Question: '''
var checkSum = 0;
var jsonData = {};
var pushData;
var trData = [];
var sumData = [];
var chkArray = [];
countTab2 = 1;
$(".add-customs").click(function() {
customsTable();
});
function customsTable() {
var markup = "<div class='col-md-1'>Custom</div>" +
"<div class='col-md-4'><input id='customReason" +
countTab2 +
"' type='text' value='' class='txt form-control'" +
"name='customReason' path='customReason' /></div>" +
"<div class='col-md-2'><input value='0' type='text' class='txt form-control'" +
"name='customAmount' id='customAmount" +
countTab2 +
"'></div>" +
"<div class='col-md-2'><input value='0' onchange='getCustomTotal();' type='text' class='txt form-control'" +
"name='customPenalty' id='customPenalty" +
countTab2 +
"'></div>" +
"<div class='col-md-1'><span id='customSum" +
countTab2 +
"'>0</span></div>" +
"<div class='col-md-2'></div>";
countTab2++;
$(".custom-table").append(markup);
}
//adding row for VAT
countTab3 = 1;
$(".add-vat").click(function() {
vatTable();
});
function vatTable() {
var markup = "<div class='col-md-1'>VAT</div>" +
"<div class='col-md-4'><input id='vatReason" +
countTab3 +
"' type='text' value='' class='txt1 form-control'" +
"name='vatReason' /></div>" +
"<div class='col-md-2'><input type='text' class='txt1 form-control'" +
"name='vatAmount' value='0' id='vatAmount" +
countTab3 +
"'></div>" +
"<div class='col-md-2'><input type='text' value='0' onchange='getVatTotal();' class='txt1 form-control'" +
"name='vatPenalty' id='vatPenalty" +
countTab3 +
"'></div>" +
"<div class='col-md-1'><span id='vatTotal" +
countTab3 +
"'></span></div>" +
"<div class='col-md-2'></div>";
countTab3++;
$(".vat-table").append(markup);
}
//adding row for Excise
countTab4 = 1;
$(".add-excise").click(function() {
exciseTable();
});
function exciseTable() {
var markup = "<div class='col-md-1'>Excise</div>" +
"<div class='col-md-4'><input id='exciseReason" +
countTab4 +
"' type='text' value='' class='txt2 form-control'" +
"name='exciseReason' /></div>" +
"<div class='col-md-2'><input type='text' class='txt2 form-control'" +
"name='exciseAmount' value='0' id='exciseAmount" +
countTab4 +
"'></div>" +
"<div class='col-md-2'><input type='text' onchange='getExciseTotal();' class='txt2 form-control'" +
"name='excisePenalty' value='0' id='excisePenalty" +
countTab4 +
"'></div>" +
"<div class='col-md-1'><span id='exciseTotal" +
countTab4 +
"'></span></div>" +
"<div class='col-md-2'></div>";
countTab4++;
$(".excise-table").append(markup);
}
customs = [];
function getListCustoms() {
for (i = 0; i < countTab2; i++) {
if ($("#customPenalty" + i).length) {
customs.push({
assessReason: $("#customReason" + i).val(),
assessAmount: $("#customAmount" + i).val(),
assessPenalty: $("#customPenalty" + i).val()
});
}
}
}
function getCustomTotal() {
var customTotal = 0;
getListCustoms();
customs.unshift({
assessReason: $("#customReason").val(),
assessAmount: $("#customAmount").val(),
assessPenalty: $("#customPenalty").val()
});
customTotal = customTotal + parseInt(customs[0].assessAmount) +
parseInt(customs[0].assessPenalty);
for (i = 1; i < customs.length; i++) {
customTotal = customTotal + parseInt(customs[i].assessAmount) +
parseInt(customs[i].assessPenalty);
customRowTotal = 0;
customRowTotal = parseInt($("#customAmount" + i).val()) +
parseInt($("#customPenalty" + i).val());
$("#customSum" + i).html(customRowTotal);
}
getTotalSum();
$('#tot').html(wholeTotal);
}
$("#customPenalty").change(
function() {
totalCustom = 0;
totalCustom = parseInt($("#customAmount").val()) +
parseInt($("#customPenalty").val());
$("#customSum").html(totalCustom);
});
function getVatTotal() {
var vatTotal = 0;
getVatList();
vats.unshift({
assessReason: $("#vatReason").val(),
assessAmount: $("#vatAmount").val(),
assessPenalty: $("#vatPenalty").val()
});
vatTotal = vatTotal + parseInt(vats[0].assessAmount) +
parseInt(vats[0].assessPenalty);
for (i = 1; i < vats.length; i++) {
vatTotal = vatTotal + parseInt(vats[i].assessAmount) +
parseInt(vats[i].assessPenalty);
vatRowTotal = 0;
vatRowTotal = parseInt($("#vatAmount" + i).val()) +
parseInt($("#vatPenalty" + i).val());
$("#vatTotal" + i).html(vatRowTotal);
}
getTotalSum();
$('#tot').html(wholeTotal);
}
$("#vatPenalty").change(
function() {
totalVat = 0;
totalVat = parseInt($("#vatAmount").val()) +
parseInt($("#vatPenalty").val());
$("#vatTotal").html(totalVat);
});
vats = [];
function getVatList() {
for (i = 0; i < countTab3; i++) {
if ($("#vatPenalty" + i).length) {
vats.push({
assessReason: $("#vatReason" + i).val(),
assessAmount: $("#vatAmount" + i).val(),
assessPenalty: $("#vatPenalty" + i).val()
});
}
}
}
excises = [];
function getExciseList() {
for (i = 0; i < countTab4; i++) {
if ($("#excisePenalty" + i).length) {
excises.push({
assessReason: $("#exciseReason" + i).val(),
assessAmount: $("#exciseAmount" + i).val(),
assessPenalty: $("#excisePenalty" + i).val()
});
}
}
}
$("#excisePenalty").change(
function() {
totalExcise = 0;
totalExcise = parseInt($("#exciseAmount").val()) +
parseInt($("#excisePenalty").val());
/* $("#tot").html(totalVat+totalCustom); */
$("#exciseTotal").html(totalExcise);
});
function getExciseTotal() {
var exciseTotal = 0;
getExciseList();
excises.unshift({
assessReason: $("#exciseReason").val(),
assessAmount: $("#exciseAmount").val(),
assessPenalty: $("#excisePenalty").val()
});
exciseTotal = exciseTotal + parseInt(excises[0].assessAmount) +
parseInt(excises[0].assessPenalty);
for (i = 1; i < excises.length; i++) {
exciseTotal = exciseTotal + parseInt(excises[i].assessAmount) +
parseInt(excises[i].assessPenalty);
exciseRowTotal = 0;
exciseRowTotal = parseInt($("#exciseAmount" + i).val()) +
parseInt($("#excisePenalty" + i).val());
$("#exciseTotal" + i).html(exciseRowTotal);
}
getTotalSum();
$('#tot').html(wholeTotal);
}
function getTotalSum() {
wholeTotal = 0;
var allList = customs.concat(vats, excises);
for (i = 0; i < allList.length; i++) {
wholeTotal += parseInt(allList[i].assessAmount) + parseInt(allList[i].assessPenalty);
}
console.log(wholeTotal);
}
//submit method now
$("form").submit(function() {
event.preventDefault();
getTotalSum();
});
'''
'''
<link rel="stylesheet" href="https://maxcdn.bootstrapcdn.com/bootstrap/4.1.3/css/bootstrap.min.css">
<script src="https://ajax.googleapis.com/ajax/libs/jquery/3.3.1/jquery.min.js"></script>
<script src="https://cdnjs.cloudflare.com/ajax/libs/popper.js/1.14.3/umd/popper.min.js"></script>
<script src="https://maxcdn.bootstrapcdn.com/bootstrap/4.1.3/js/bootstrap.min.js"></script>
<form>
<div class="col-md-12" style="float: none;">
<!-- <button onclick="myFunction()" class="pull-right">+</button> -->
<div style="margin-bottom: 30px;">
<div class="form-group row">
<div class="col-md-1"></div>
<div class="col-md-4">
<label>Reason</label>
</div>
<div class="col-md-2">
<label>Amount</label>
</div>
<div class="col-md-2">
<label>Penalty</label>
</div>
<div class="col-md-1">Total</div>
<div class="col-md-2">Action</div>
</div>
<div class="custom-table row">
<div class="col-md-1">
<label>Customs</label>
</div>
<div class="col-md-4">
<input type="text" class="form-control" id="customReason" />
</div>
<div class="col-md-2">
<input type="number" class="form-control txt" id="customAmount" value="0" name="abc" min="0" />
</div>
<div class="col-md-2">
<input type="number" class="form-control txt" id="customPenalty" onchange="getCustomTotal();" value="0" name="abc" min="0" />
</div>
<div class="col-md-1">
<span id="customSum">0</span>
</div>
<div class="col-md-2">
<button class="add-customs">+</button>
</div>
</div>
<div class="vat-table row">
<div class="col-md-1">
<label>VAT</label>
</div>
<div class="col-md-4">
<input type="text" class="form-control" id="vatReason" name="vatReason" />
</div>
<div class="col-md-2">
<input type="text" class="form-control txt1" id="vatAmount" value="0" name="vatAmount" min="0" />
</div>
<div class="col-md-2">
<input type="text" class="form-control txt1" id="vatPenalty" value="0" name="vatPenalty" onchange="getVatTotal();" min="0" />
</div>
<div class="col-md-1">
<span id="vatTotal">0</span>
</div>
<div class="col-md-2">
<button class="add-vat">+</button>
</div>
</div>
<div class="excise-table row">
<div class="col-md-1">
<label>Excise</label>
</div>
<div class="col-md-4">
<input type="text" class="form-control" id="exciseReason" name="exciseReason" />
</div>
<div class="col-md-2">
<input type="text" class="form-control txt2" id="exciseAmount" value="0" name="exciseAmount" min="0" />
</div>
<div class="col-md-2">
<input type="text" class="form-control txt2" id="excisePenalty" value="0" name="excisePenalty" onchange="getExciseTotal();" min="0" />
</div>
<div class="col-md-1">
<span id="exciseTotal">0</span>
</div>
<div class="col-md-2">
<button class="add-excise">+</button>
</div>
<div class="col-md-1 pull-right">
<label>Total:</label> <b> <span id="tot">0</span></b>
</div>
</div>
</div>
<button type="submit" class="btn btn-success pull-right">Submit</button>
</div>
</form>
'''
I have the form looking like this:
<URL>
The total of the respective row is shown successfully but the total of all the input field is not showing as expected. And when I clear one input field then its data is not subtracted from the total. I am not able to get the correct sum of all the input fields which are dynamic. How can I make the changes here?
---
UPDATE:
when I am typing some data in "amount" and "penalty" then the total is also coming just after Penalty "column".
Can I pass those individual Total to the array like
'''
{
assessmentType: "PRE",
assessCatID: 1,
assessReason: "11",
assessAmount: "22",
assessPenalty: "33"
}
'''
I need a new field customOneRowTotal:22+33 and need to be inserted in array

Updated code(December 9,2018):
I have a AJAX calling a API and it has successfully arrived in my console:
'''
var table = $('#nepal')
.DataTable(
{
"processing" : true,
"ajax" : {
"url" : A_PAGE_CONTEXT_PATH
+ "/form/api/getSelectionByAssessmentOrNonAssessment",
dataSrc : ''
},
"columns" : [ {
"data" : "selectionId"
}, {
"data" : "selectionDate"
}, {
"data" : "selectedBy"
}, {
"data" : "eximPanNo"
}, {
"data" : "eximPanName"
}, {
"data" : "eximPanAddr"
}, {
"data" : "eximPanPhone"
}, {
"data" : "selectionType"
}, {
"data" : "auditorGroupName"
} ]
});
'''
Data is shown recently on Datatable and when I click on the single row then it is selected and populated as:
<URL>
The JSON Data coming through this Ajax Call is:(We need assessCatAmount data recently now from this whole JSON data)
'''
{
"selectionId":1,
"selectionDate":"2075-08-15",
"selectedBy":"Department",
"eximPanNo":1234,
"eximPanName":"PCS",
"eximPanNameEng":"PCS",
"eximPanAddr":"KAPAN",
"eximPanAddrEng":"PCS",
"eximPanPhone":<PHONE>,
"selectionType":"consignment
",
"consignmentNo":122,
"consignmentDate":"2018-2-6",
"productName":null,
"selectionFromDate":"2018-11-30",
"selectionToDate":"2018-11-28",
"agentNo":3,
"selectionStatus":"1",
"entryBy":"1",
"entryDate":"2018-11-25 11:25:11",
"rStatus":"1",
"custOfficeId":1,
"selectionAudit":null,
"letter":null,
"auditorGroupName":null,
"document":null,
"assessment":{
"assessmentNo":1,
"assessmentType":"PRE",
"offCode":null,
"assessmentDate":"2071",
"assessmentBy":null,
"totalAssessment":null,
"selectionId":1,
"assSec":null,
"assRule":null,
"parentAssessmentId":null,
"appealId":445,
"demandNo":null,
"eximCd":null,
"consignmentNo":null,
"assessFrom":null,
"assessTo":null,
"assessReason":null,
"reasonDesc":null,
"intCalUpto":"2070",
"assessBasis":null,
"entryBy":"PCS",
"rStatus":"1"
},
"assessCatAmount":[
{
"assessmentNo":1,
"assessmentType":"PRE",
"assessCatId":1,
"assessReason":"A",
"assessAmount":1,
"assessPenalty":2,
"entryBy":"PCS",
"rStatus":"1"
},
{
"assessmentNo":1,
"assessmentType":"PRE",
"assessCatId":1,
"assessReason":"D",
"assessAmount":3,
"assessPenalty":4,
"entryBy":"PCS",
"rStatus":"1"
},
{
"assessmentNo":1,
"assessmentType":"PRE",
"assessCatId":2,
"assessReason":"B",
"assessAmount":5,
"assessPenalty":6,
"entryBy":"PCS",
"rStatus":"1"
},
{
"assessmentNo":1,
"assessmentType":"PRE",
"assessCatId":2,
"assessReason":"E",
"assessAmount":7,
"assessPenalty":8,
"entryBy":"PCS",
"rStatus":"1"
},
{
"assessmentNo":1,
"assessmentType":"PRE",
"assessCatId":3,
"assessReason":"C",
"assessAmount":9,
"assessPenalty":10,
"entryBy":"PCS",
"rStatus":"1"
},
{
"assessmentNo":1,
"assessmentType":"PRE",
"assessCatId":3,
"assessReason":"F",
"assessAmount":10,
"assessPenalty":10,
"entryBy":"PCS",
"rStatus":"1"
}
]
}
'''
Now we have this form as:
<URL>
When i click on Datatable the action of clicking is happening by:
'''
.selected {
background-color: #a7d8d3;
}
$('#nepal tbody').on('click', 'tr', function() {
if ($(this).hasClass('selected')) {
$(this).removeClass('selected');
} else {
table.$('tr.selected').removeClass('selected');
$(this).addClass('selected');
}
trDataSecondTable = table.row(this).data();
console.log(trDataSecondTable);
});
'''
everything is stored in trDataSecondTable on click of row of the datatable.
'''
$('#chooseButton')
.on(
'click',
function() {
$('.hidden')
.css('display', 'block');
$("#panEximName")
.html(
trDataSecondTable.eximPanNameEng);
$("#panEximPhone")
.html(
trDataSecondTable.eximPanPhone);
for (var i = 0; i < trDataSecondTable.document.length; i++) {
if ($("#invoice").val() == trDataSecondTable.document[i].docNameEng) {
$("#invoice").prop(
'checked', true);
} else if ($("#packingList")
.val() == trDataSecondTable.document[i].docNameEng) {
$("#packingList").prop(
'checked', true);
} else {
$("#invoice").prop(
'checked', false);
$("#packingList").prop(
'checked', false);
}
}
$("#inoutDate")
.val(
trDataSecondTable.letter[0].inoutDate);
});
'''
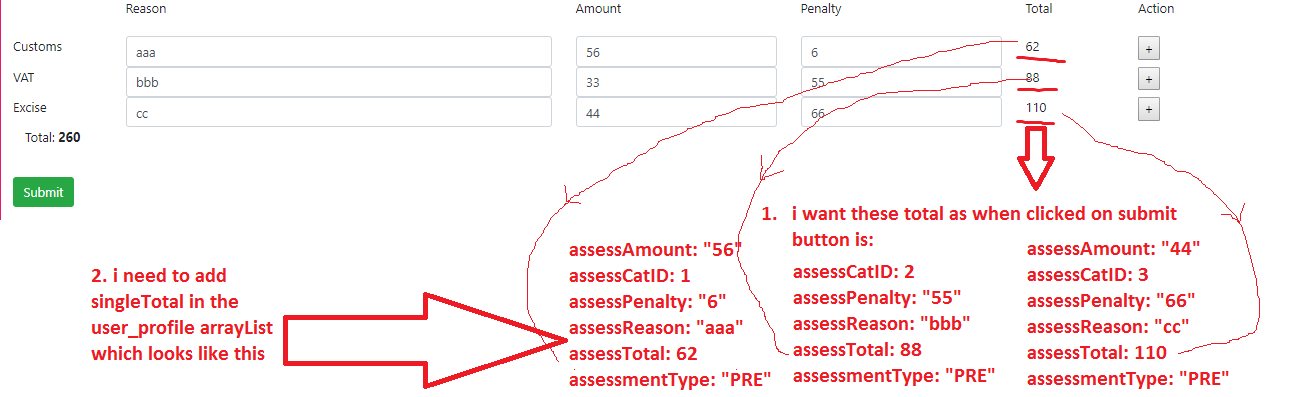
Answer: You need to delegate and not use inline event handling
1. Delegate and clone - I changed the div class to match customs instead of custom
2. Sum on every change
3. Change all buttons to type="button" to not submit on [+]
4. I moved the grand total out of the excise row
'''
function sumIt() {
$("#formContainer [type=number]").each(function() {
var $row = $(this).closest(".row");
var $fields = $row.find("[type=number]");
var val1 = $fields.eq(0).val();
var val2 = $fields.eq(1).val();
var tot = (isNaN(val1) ? 0 : +val1) + (isNaN(val2) ? 0 : +val2)
$row.find(".sum").text(tot);
});
var total = 0;
$(".sum").each(function() {
total += isNaN($(this).text()) ? 0 : +$(this).text()
});
$("#tot").text(total);
return total;
}
$(".customs-table .remove:lt(1)").hide();
$(".vat-table .remove:lt(1)").hide();
$(".excise-table .remove:lt(1)").hide();
$("#formContainer").on("click", "button", function() {
var selector = "div.row";
var $div = $(this).closest(selector);
if ($(this).is(".add")) {
var $newDiv = $div.clone();
$newDiv.find(":input").val(""); // clear all
$newDiv.find("[type=number]").val(0); // clear numbers
$newDiv.find(".sum").text(0); // clear total
$newDiv.insertAfter($div)
}
else {
$div.remove();
sumIt();
}
$(".customs-table .remove:gt(0)").show();
$(".vat-table .remove:gt(0)").show();
$(".excise-table .remove:gt(0)").show();
});
$("#formContainer").on("input", "[type=number]", sumIt);
$("form").submit(function() {
event.preventDefault();
var user_profile = [];
$(".row").each(function() {
var $fields = $(this).find(":input");
if ($fields.length > 0) {
var cat = $(this).find("div>label").eq(0).text(); // use the label of the row
var catId = ["","Customs","VAT","Excise"].indexOf(cat)
user_profile.push({
assessmentType: "PRE",
assessCatID : catId,
assessReason: $fields.eq(0).val(),
assessAmount: $fields.eq(1).val(),
assessPenalty: $fields.eq(2).val(),
assessTotal: +$fields.eq(1).val() + +$fields.eq(2).val() // the leading + makes it a number
});
}
});
console.log(user_profile);
/*
$.ajax({
url: "someserverfunction",
data: JSON.encode(user_profile),
success : function(data) { }
error: function() { }
});
*/
});
'''
'''
<link rel="stylesheet" href="https://maxcdn.bootstrapcdn.com/bootstrap/4.1.3/css/bootstrap.min.css">
<script src="https://ajax.googleapis.com/ajax/libs/jquery/3.3.1/jquery.min.js"></script>
<script src="https://cdnjs.cloudflare.com/ajax/libs/popper.js/1.14.3/umd/popper.min.js"></script>
<script src="https://maxcdn.bootstrapcdn.com/bootstrap/4.1.3/js/bootstrap.min.js"></script>
<form id="myForm">
<div id="formContainer" class="col-md-12" style="float: none;">
<!-- <button onclick="myFunction()" class="pull-right">+</button> -->
<div style="margin-bottom: 30px;">
<div class="form-group row">
<div class="col-md-1"></div>
<div class="col-md-4">
<label>Reason</label>
</div>
<div class="col-md-2">
<label>Amount</label>
</div>
<div class="col-md-2">
<label>Penalty</label>
</div>
<div class="col-md-1">Total</div>
<div class="col-md-2">Action</div>
</div>
<div class="customs-table row">
<div class="col-md-1">
<label>Customs</label>
</div>
<div class="col-md-4">
<input type="text" class="form-control customReason" />
</div>
<div class="col-md-2">
<input type="number" class="form-control txt customAmount" value="0" name="abc" min="0" />
</div>
<div class="col-md-2">
<input type="number" class="form-control txt customPenalty" value="0" name="abc" min="0" />
</div>
<div class="col-md-1">
<span class="sum">0</span>
</div>
<div class="col-md-2">
<button type="button" class="add">+</button>
<button type="button" class="remove">-</button>
</div>
</div>
<div class="vat-table row">
<div class="col-md-1">
<label>VAT</label>
</div>
<div class="col-md-4">
<input type="text" class="form-control vatReason" name="vatReason" />
</div>
<div class="col-md-2">
<input type="number" class="form-control txt1 vatAmount" value="0" name="vatAmount" min="0" />
</div>
<div class="col-md-2">
<input type="number" class="form-control txt1 vatPenalty" value="0" name="vatPenalty" min="0" />
</div>
<div class="col-md-1">
<span class="sum">0</span>
</div>
<div class="col-md-2">
<button type="button" class="add">+</button>
<button type="button" class="remove">-</button>
</div>
</div>
<div class="excise-table row">
<div class="col-md-1">
<label>Excise</label>
</div>
<div class="col-md-4">
<input type="text" class="form-control exciseReason" name="exciseReason" />
</div>
<div class="col-md-2">
<input type="number" class="form-control txt2 exciseAmount" value="0" name="exciseAmount" min="0" />
</div>
<div class="col-md-2">
<input type="number" class="form-control txt2 excisePenalty" value="0" name="excisePenalty" min="0" />
</div>
<div class="col-md-1">
<span class="sum">0</span>
</div>
<div class="col-md-2">
<button type="button" class="add">+</button>
<button type="button" class="remove">-</button>
</div>
</div>
<div class="col-md-12 pull-right">
<label>Total:</label>&nbsp;<b><span id="tot">0</span></b>
</div>
</div>
<button type="submit" class="btn btn-success pull-right">Submit</button>
</div>
</form>
'''